Field crop: maize
Growth stage: 2
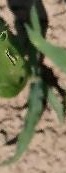
Species: maize